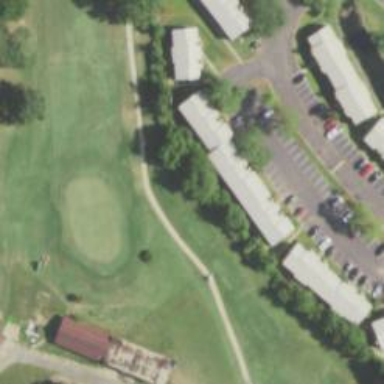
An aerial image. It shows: Path used for both walking and golf.